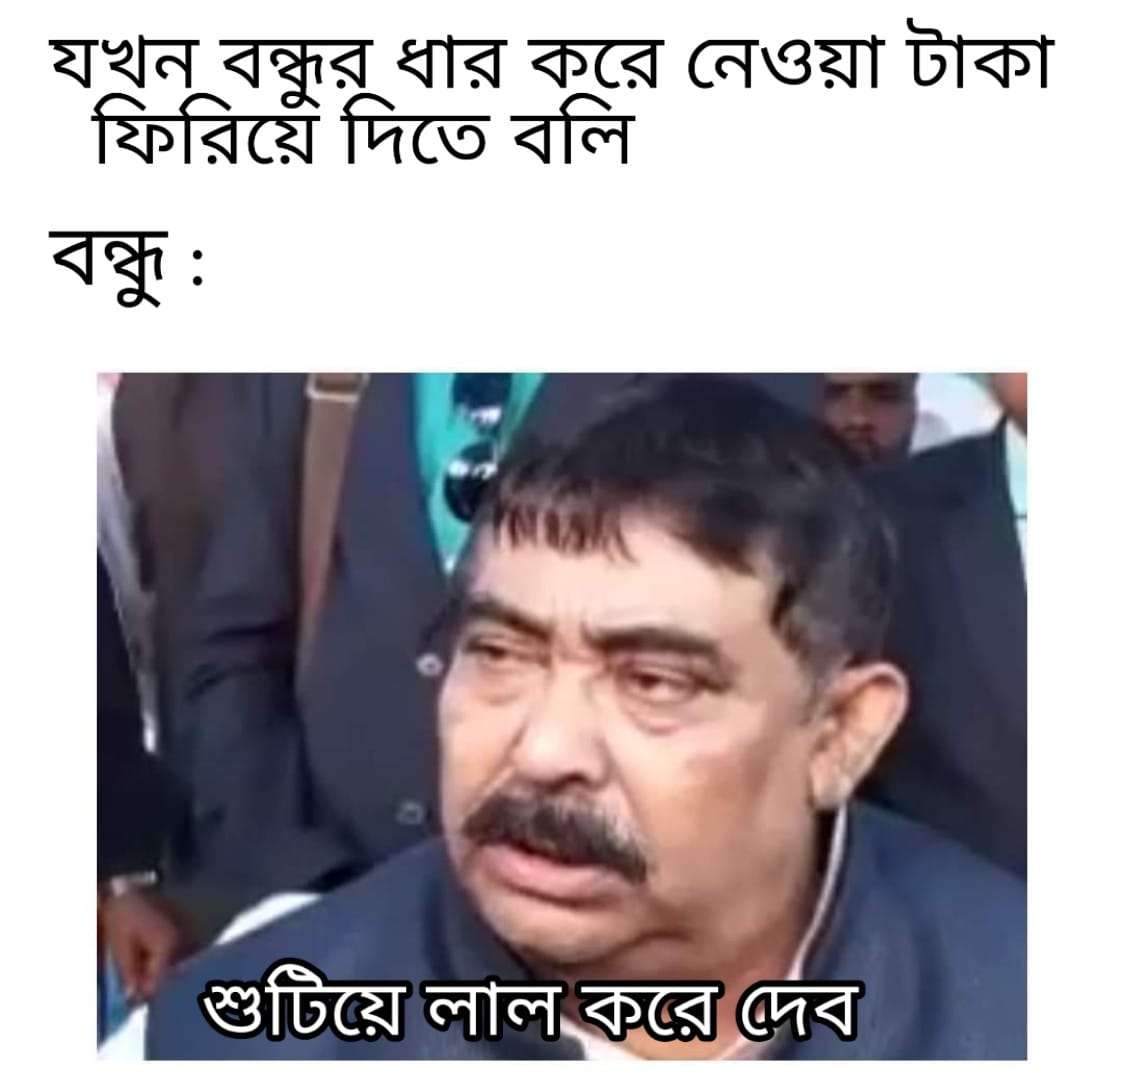
Caption: যখন বন্ধু্র ধার করে নেওয়া টাকা ফিরিয়ে দিতে বলি   বন্ধু :  শুটিয়ে লাল করে দেব
Label: non-hate